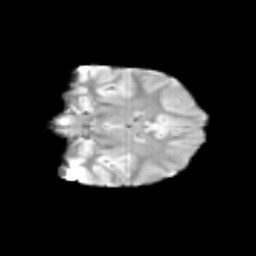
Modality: T2w
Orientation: coronal
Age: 9
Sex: female
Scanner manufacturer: siemens
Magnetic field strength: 3 T
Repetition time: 3.8 s
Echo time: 0.07 s